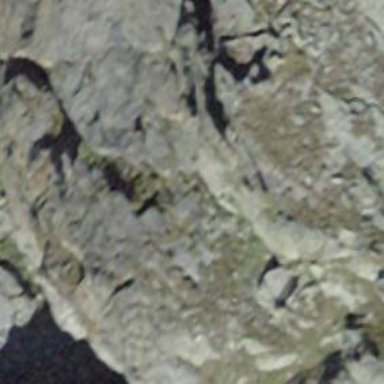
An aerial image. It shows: Natural cliff.